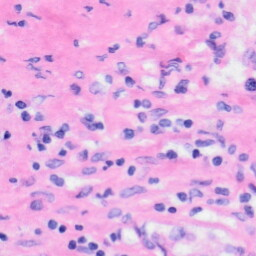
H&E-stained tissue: Liver